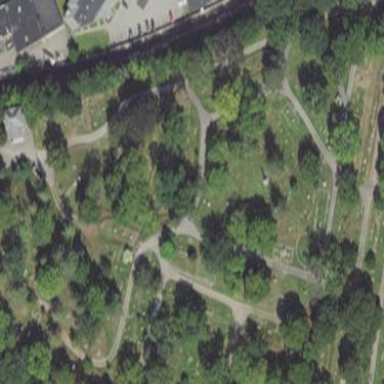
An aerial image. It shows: Cemetery with historic significance.